Question: The following data is created by joining two sql tables together:

I would like to group together distinct rows of DateStamp/UserName/StudentName/InstructorName/TableName/PrimaryKey (I'll call this 'group records') and then group under these ColumnName/PreviousValue/NewValue (I'll call this 'subgroup records')
The end result would be that I could iterate through the 'group records' - there would be 5. In each 'group record', I could then iterate through the 'subgroup records'. The 5 groups would contain 3, 2, 5, 2 and 1 subgroup records respectively.
What would be the syntax to create a query to do this? Ideally this would be in a vb.net linq syntax.
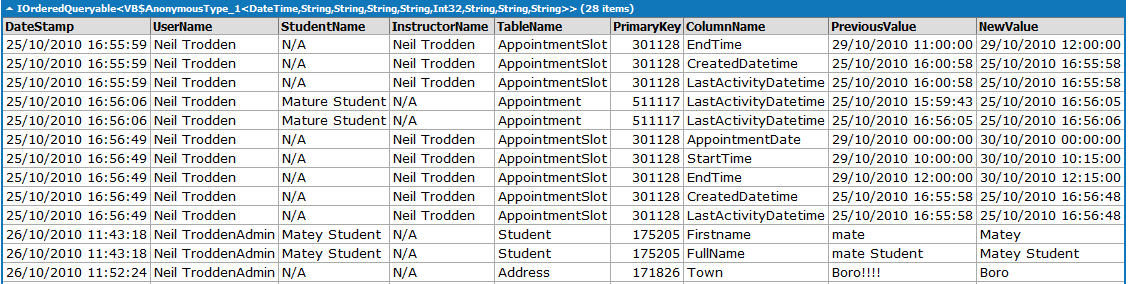
Answer: Just group using an anonymous key composed of those properties. Here's the syntax for the C# query:
'''
var query = from row in joinedTable
group new // subgroup record
{
row.ColumnName,
row.PreviousValue,
row.NewValue
}
by new // group record
{
row.DateStamp,
row.UserName,
row.StudentName,
row.InstructorName,
row.TableName,
row.PrimaryKey
};
'''
The corresponding VB query:
'''
Dim query = From row In joinedTable _
Group _
row.ColumnName, _
row.PreviousValue, _
row.NewValue _
By _
row.DateStamp, _
row.UserName, _
row.StudentName, _
row.InstructorName, _
row.TableName, _
row.PrimaryKey _
Into SubGroup = Group
'''